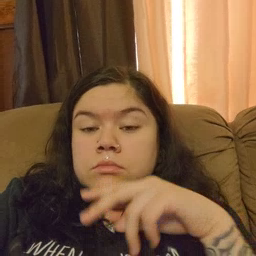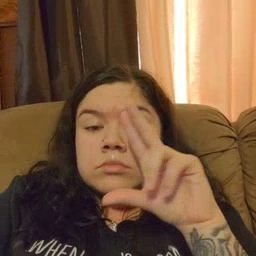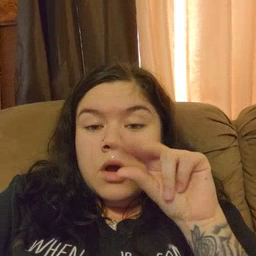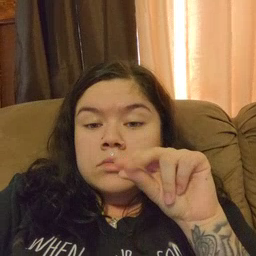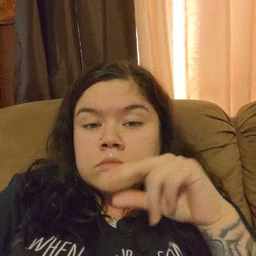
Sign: duck